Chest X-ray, PA view. Patient: 48 years old, sex M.
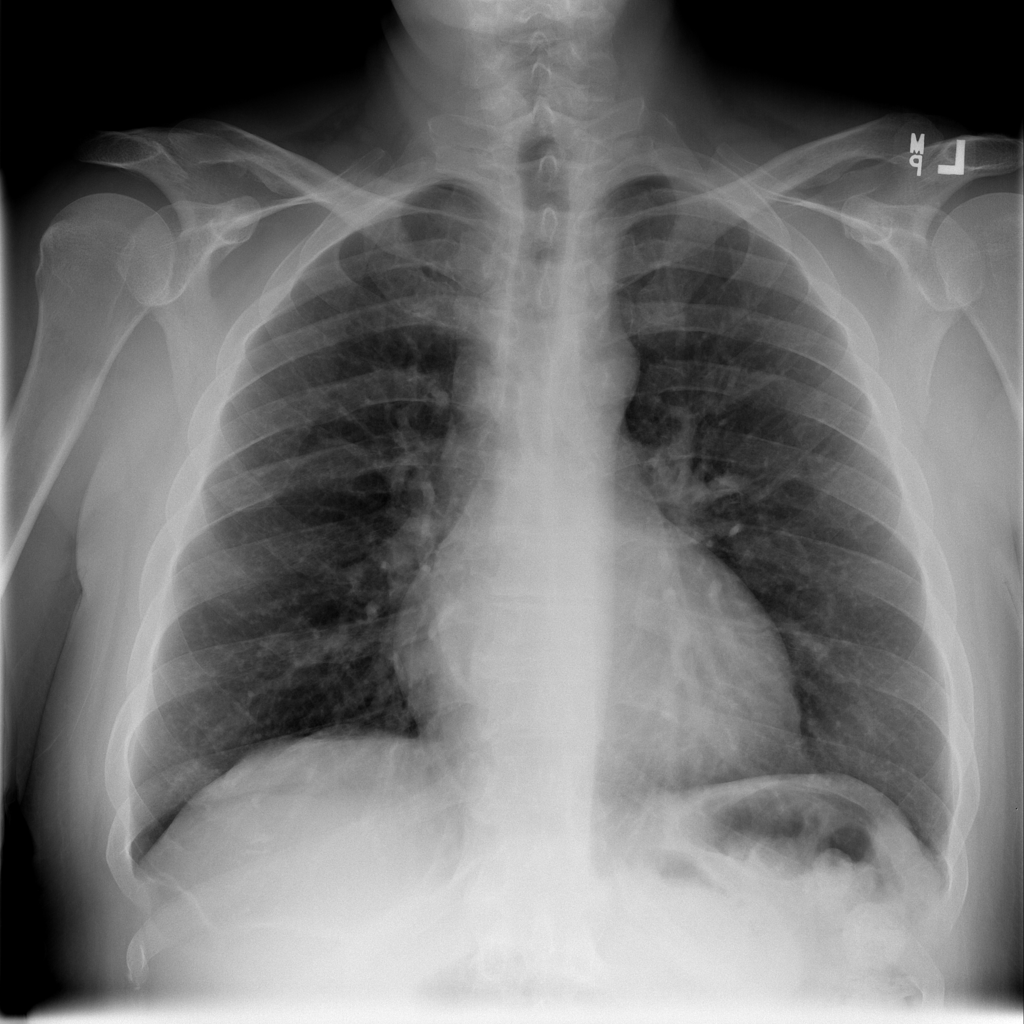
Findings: Cardiomegaly